Question: I'm new to vim and was wondering if I was supposed to have the 'call pathogen#infect' in my .vimrc file. If I don't have this it tells me 'E185: Cannot find color scheme solarized'. I realize there are many questions out there on this topic but this one in specific I found difficult to answer.
### Details:
- - -
### Also is this how the color scheme should look outside of files?

### Articles referenced:
<URL>
<URL>
<URL>
<URL>
<URL>
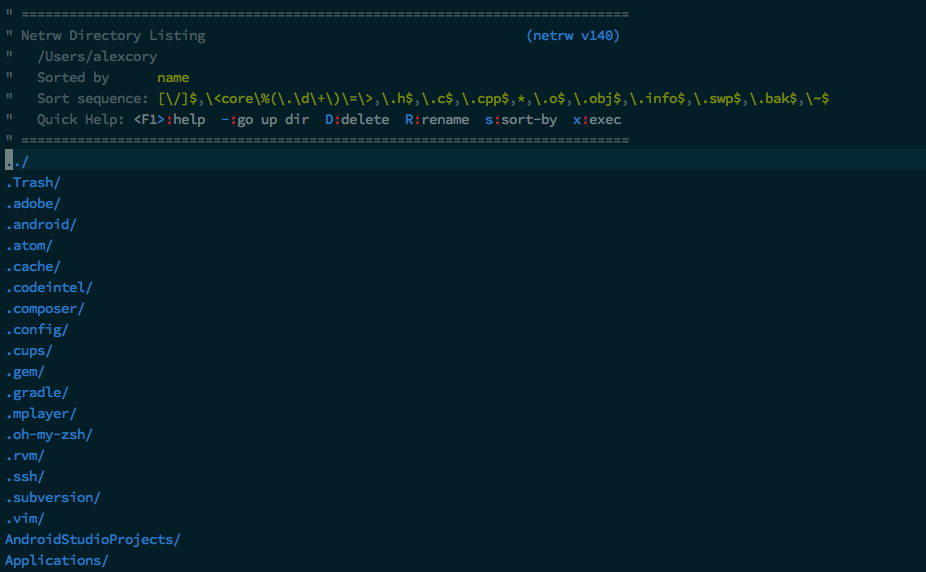
Answer: It depends on how you installed Solarized. If it sits beneath '~/.vim/bundle' then yes, you need to 'call pathogen#infect()'. (No package under there will be available otherwise.)
Your screenshot looks exactly like mine, although I never considered the possibility that I might be getting the wrong colours.